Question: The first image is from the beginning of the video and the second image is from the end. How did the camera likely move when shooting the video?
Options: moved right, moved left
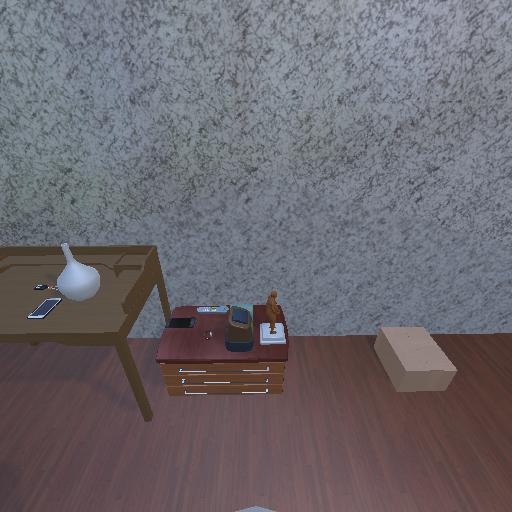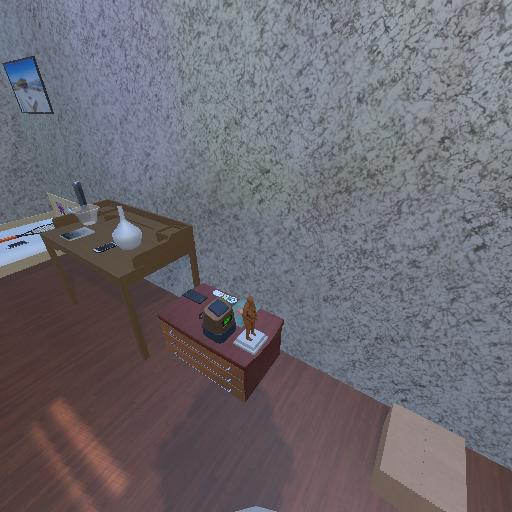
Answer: moved right